Field crop: maize
Growth stage: 2
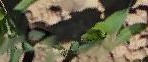
Species: maize